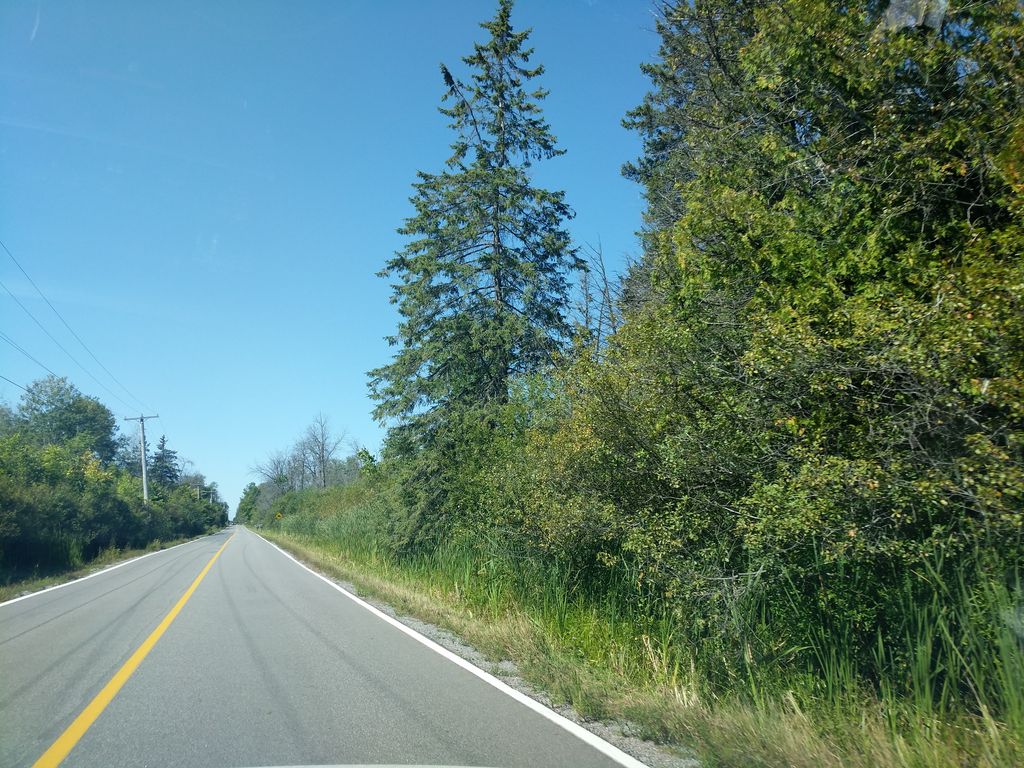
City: ottawa-gatineau